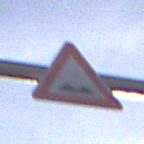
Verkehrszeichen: UnebeneFahrbahn
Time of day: MorningAfternoon
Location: Outdoor (RoadRail)
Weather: PartlyCloudy
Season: NotSpecified
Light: Natural